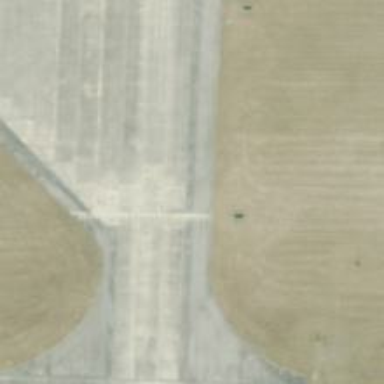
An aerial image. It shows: View of taxiway at the airport.